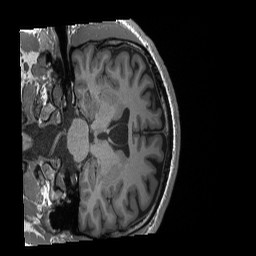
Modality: T1w
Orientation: coronal
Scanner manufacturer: siemens
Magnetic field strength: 3 T
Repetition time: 2.4 s
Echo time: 0.00224 s